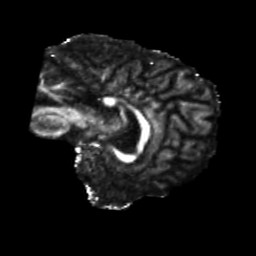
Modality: FA
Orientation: sagittal
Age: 29
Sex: female
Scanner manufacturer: siemens
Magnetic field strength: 3 T
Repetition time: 5.25 s
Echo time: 0.08 s